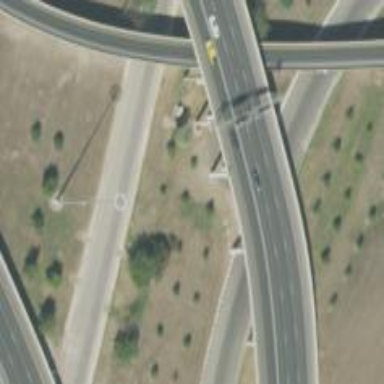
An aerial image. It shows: Motorway junction.